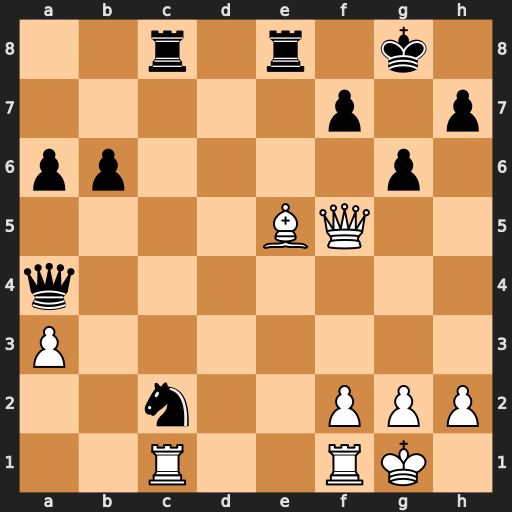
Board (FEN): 2r1r1k1/5p1p/pp4p1/4BQ2/q7/P7/2n2PPP/2R2RK1
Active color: w
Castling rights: -
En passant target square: -
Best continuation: Qf6 Rxe5 Qxe5